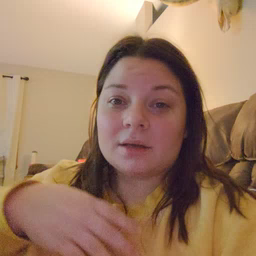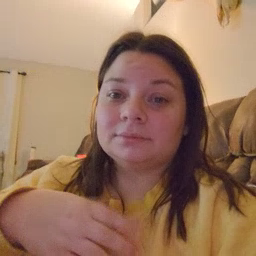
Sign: wait